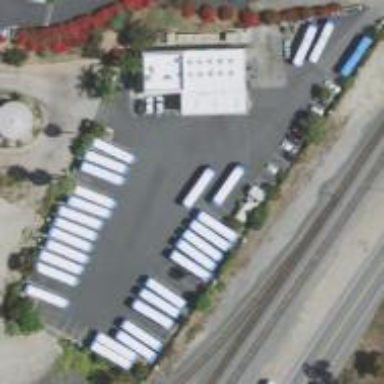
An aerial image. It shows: Industrial area used as bus depot.